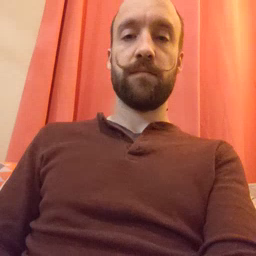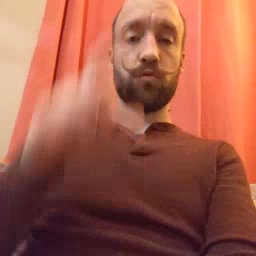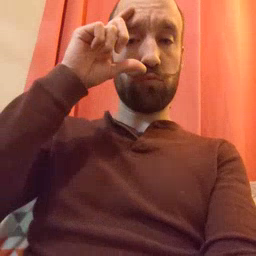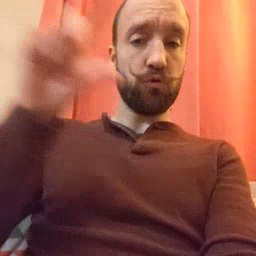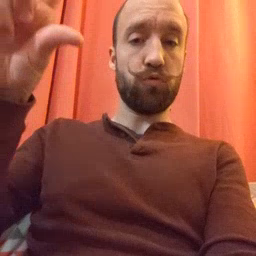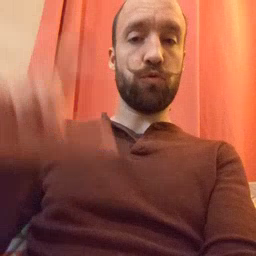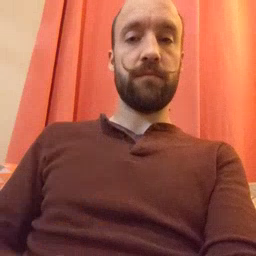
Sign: moon